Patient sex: F
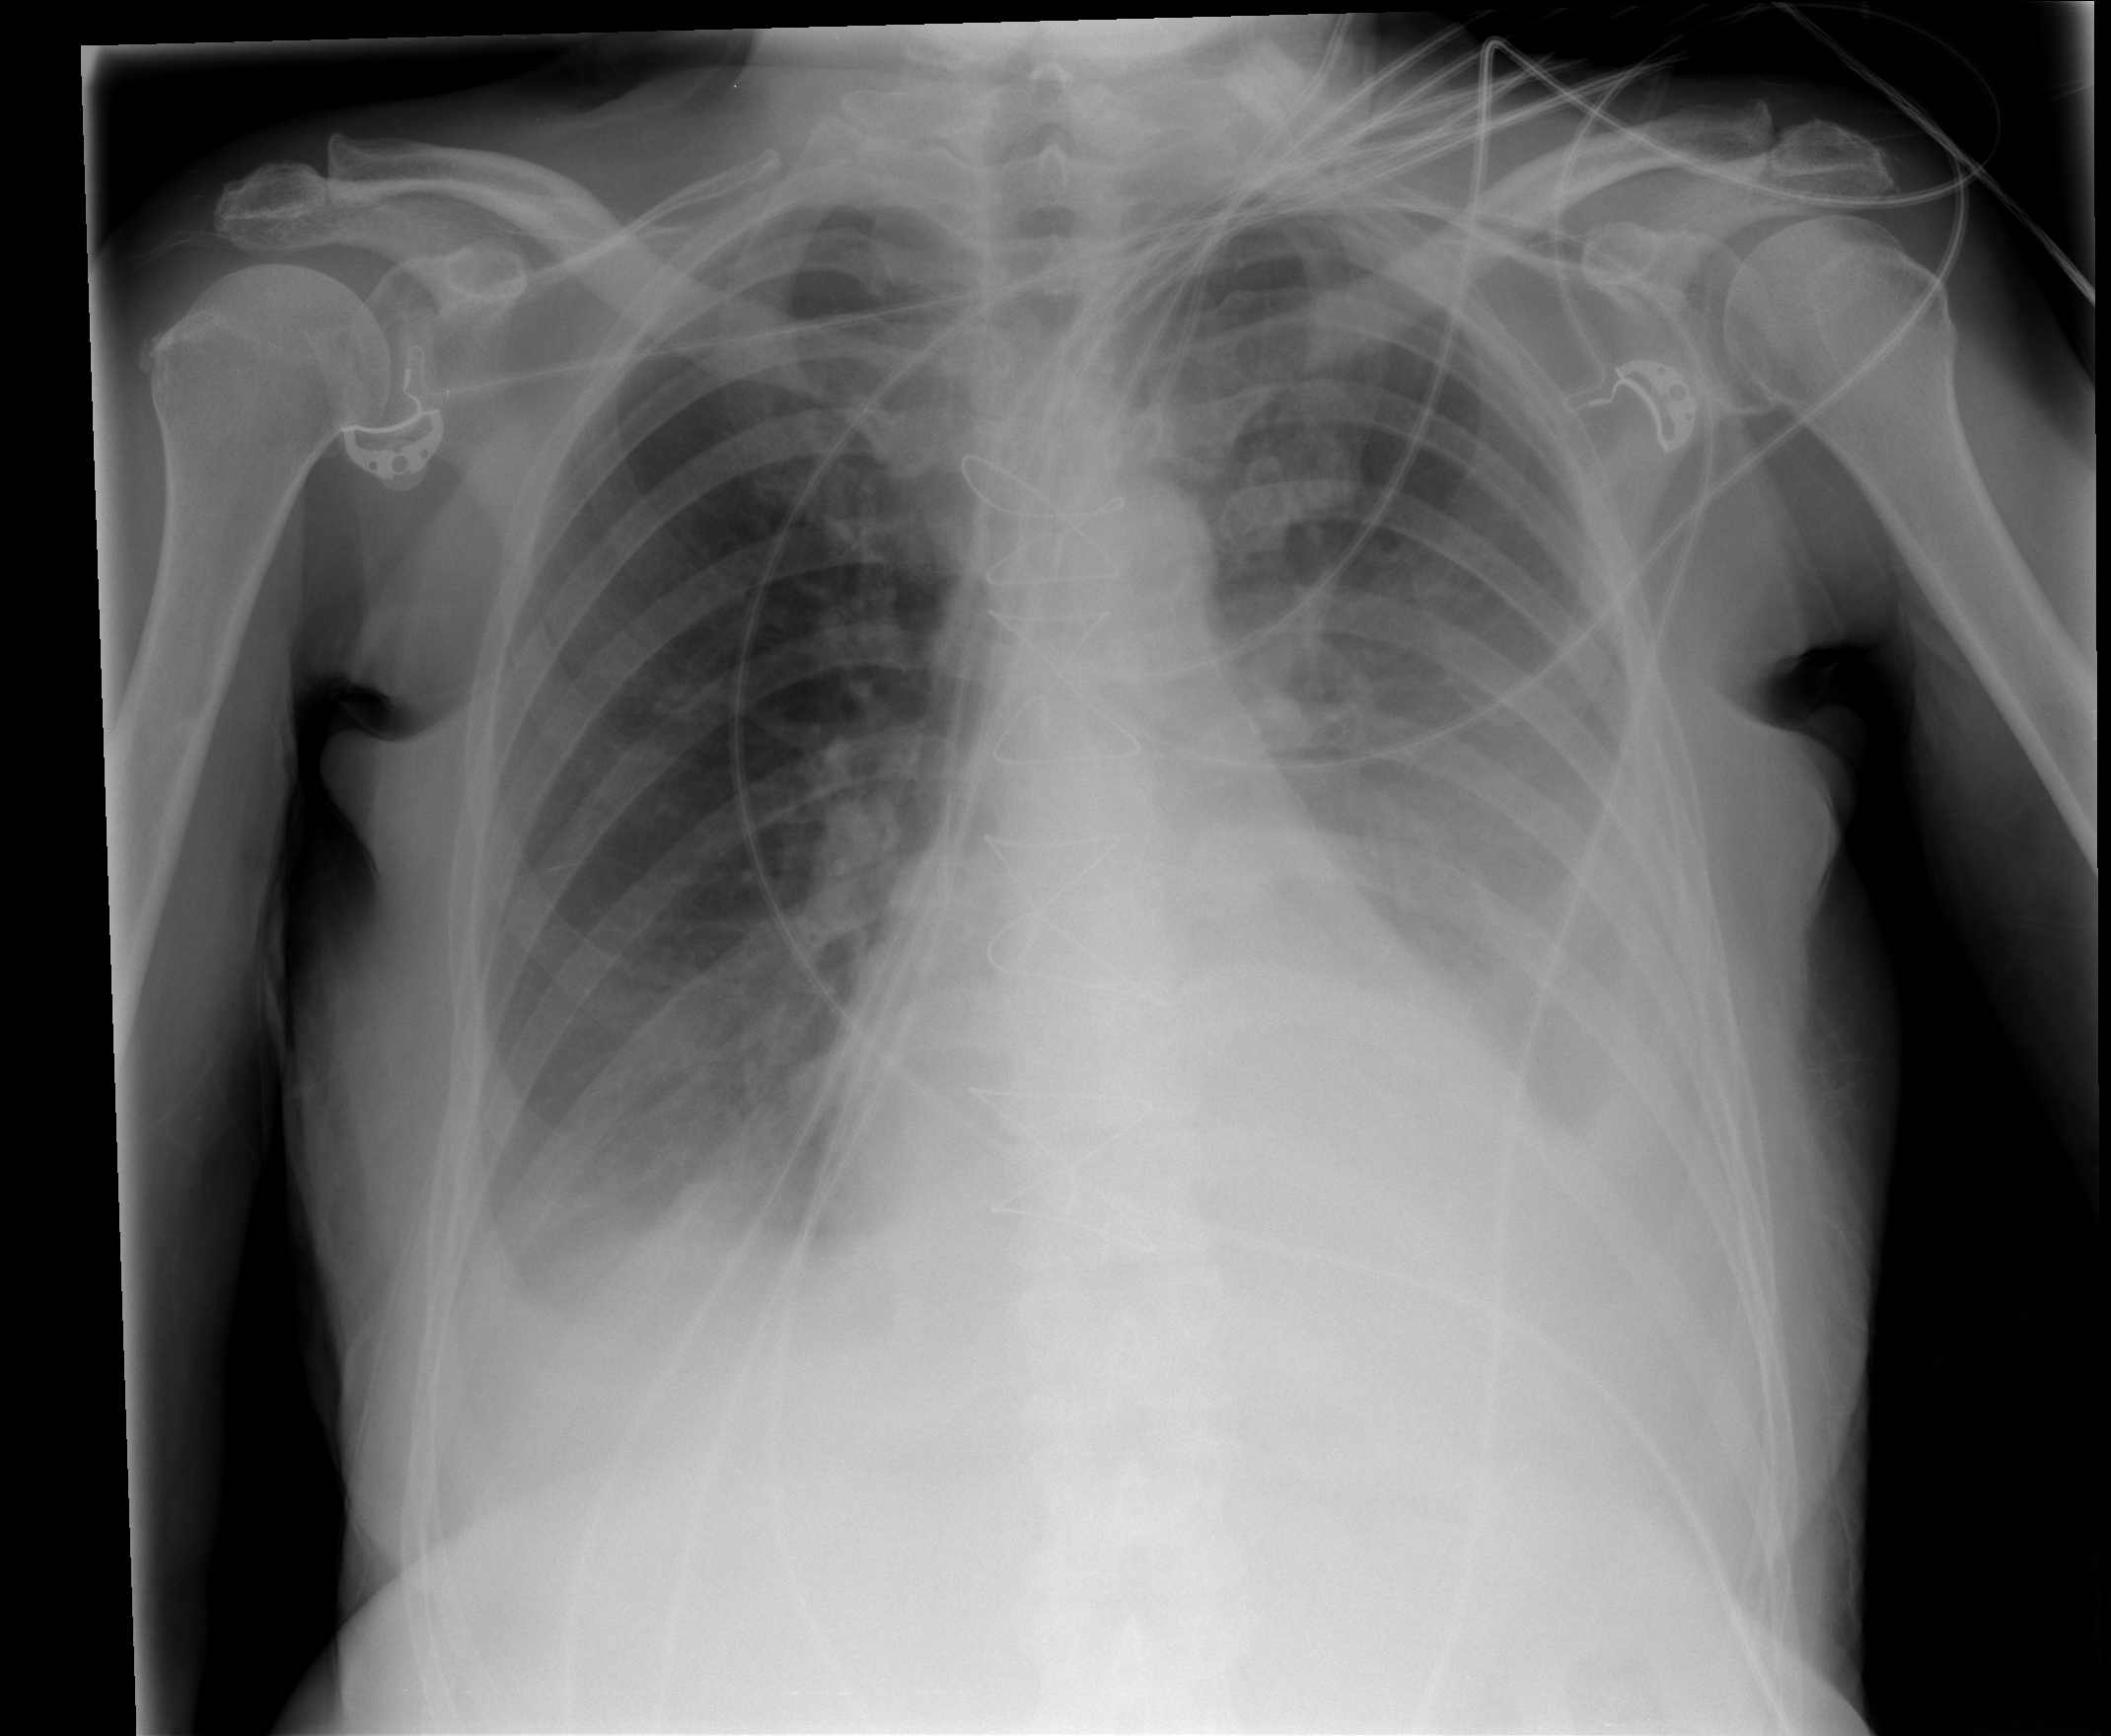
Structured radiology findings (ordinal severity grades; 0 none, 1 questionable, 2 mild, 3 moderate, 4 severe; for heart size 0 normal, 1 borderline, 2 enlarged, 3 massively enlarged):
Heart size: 2
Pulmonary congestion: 0
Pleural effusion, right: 2
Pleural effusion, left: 3
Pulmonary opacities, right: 0
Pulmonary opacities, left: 0
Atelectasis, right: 2
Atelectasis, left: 2